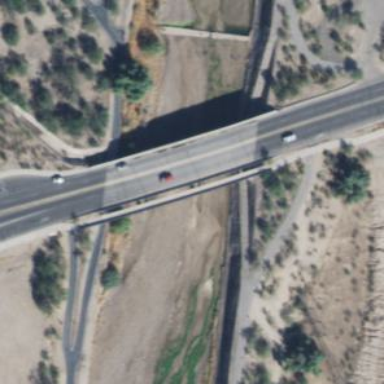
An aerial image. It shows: Man-made bridge.